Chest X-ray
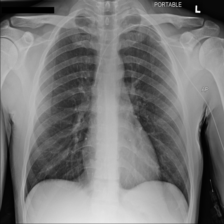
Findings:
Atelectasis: negative
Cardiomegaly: negative
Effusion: negative
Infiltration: negative
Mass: negative
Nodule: negative
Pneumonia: negative
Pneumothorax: negative
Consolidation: negative
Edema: negative
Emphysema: negative
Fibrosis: negative
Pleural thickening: negative
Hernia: negative